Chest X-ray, PA view. Patient: 33 years old, sex M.
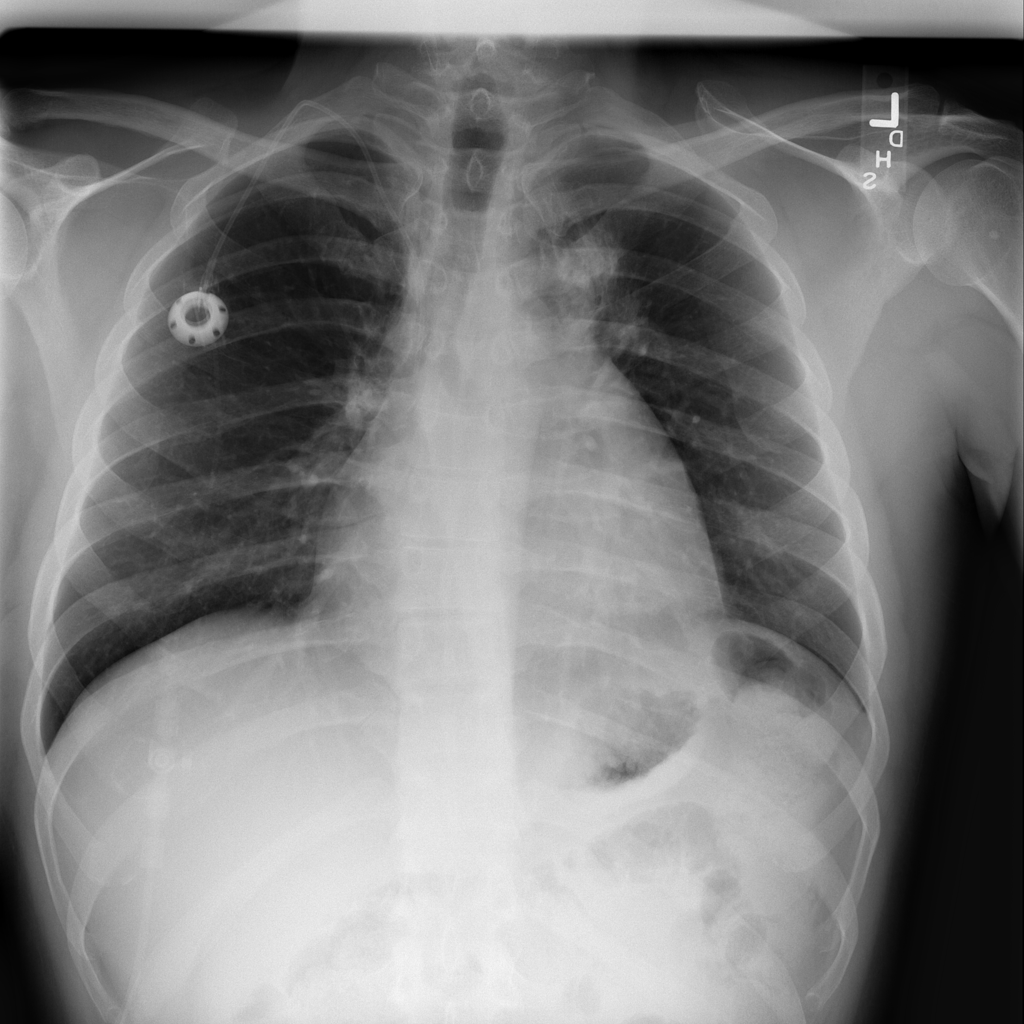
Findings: Infiltration